Question: How to create a 'LINQ' query to achieve the following:
1. Group source data items by Name property
2. Sort the resulted Groups by Value property, largest group on top
3. Select the group items into a new class called MyNewClass (described in the below image, on the right-hand side)
4. Calculate SumProduct of Value x Maturity for each Group and set the result to MaturitySumProduct property in MyNewClass.
Below an example of the source data and the desired result structure from the 'LINQ' query.

I started with grouping in a LINQ query but got stucked with the rest:
'''
Dim query = From i In SourceDataItems
Group By Name = i.Name
Into MyNewClass = Group
'''
How to complete the query to get the desired result?
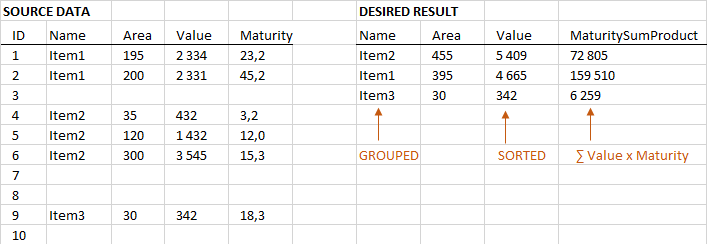
Answer: Presuming an appropriate constructor in 'MyNewClass':
'''
Dim query = From i In SourceDataItems
Group By Name = i.Name Into NameGroup = Group
Let SumArea = NameGroup.Sum(Function(i) i.Area)
Let SumValue = NameGroup.Sum(Function(i) i.Value)
Let SumMaturity = NameGroup.Sum(Function(i) i.Maturity)
Let MaturitySumProduct = NameGroup.Sum(Function(i) i.Value * i.Maturity)
Order By SumValue Descending
Select New MyNewClass(Name, SumArea, SumValue, MaturitySumProduct)
'''